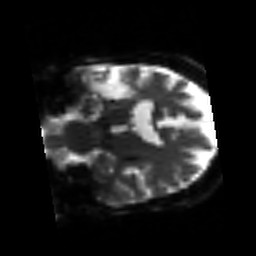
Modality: sbref
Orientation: coronal
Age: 62
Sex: female
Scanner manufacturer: siemens
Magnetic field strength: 3 T
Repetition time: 3.2 s
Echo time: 0.081 s